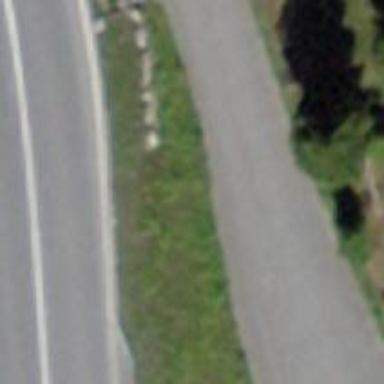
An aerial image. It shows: Bollard barrier.